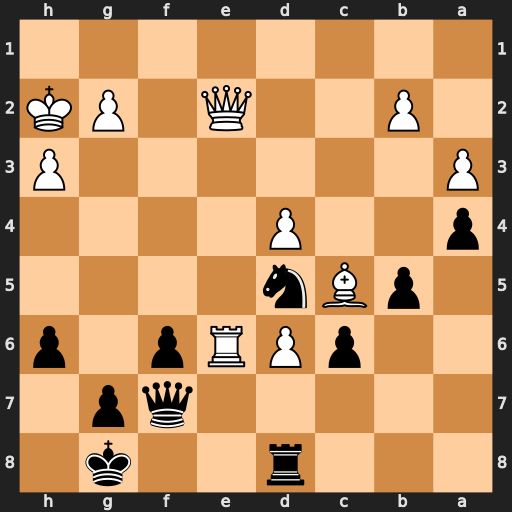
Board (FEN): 3r2k1/5qp1/2pPRp1p/1pBn4/p2P4/P6P/1P2Q1PK/8
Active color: b
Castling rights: -
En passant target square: -
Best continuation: Nf4 Re7 Nxe2